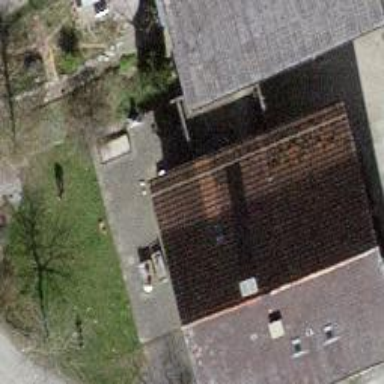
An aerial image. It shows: Building.